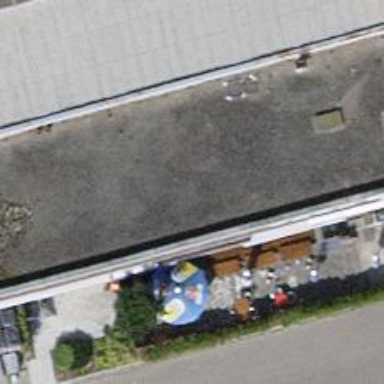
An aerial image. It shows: Hotel with restaurant.